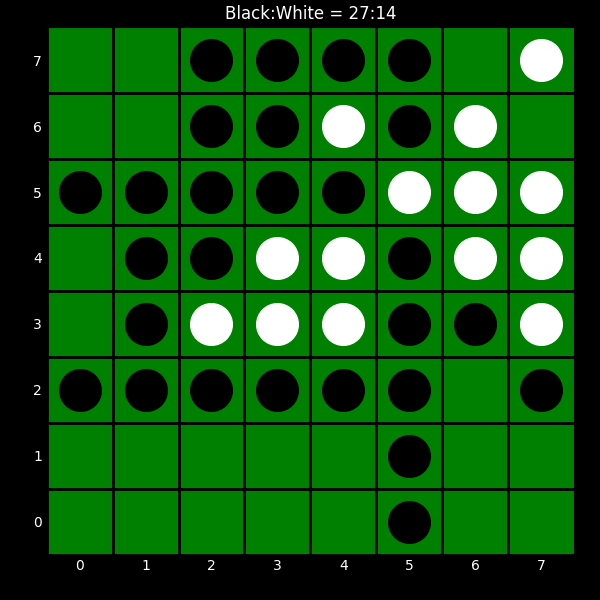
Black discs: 27
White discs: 14